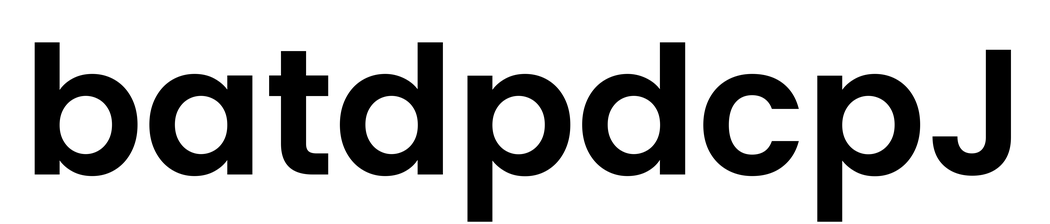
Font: Poppins-SemiBold